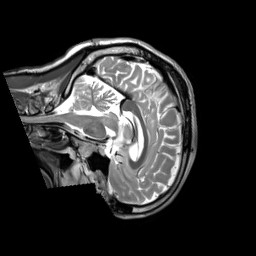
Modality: T2w
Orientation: sagittal
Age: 53
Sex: male
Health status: ill
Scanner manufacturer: siemens
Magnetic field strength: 3 T
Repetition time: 2.8 s
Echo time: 0.326 s